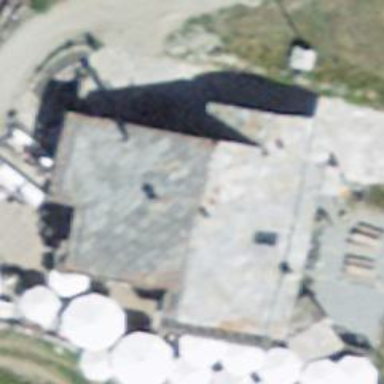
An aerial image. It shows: Restaurant.